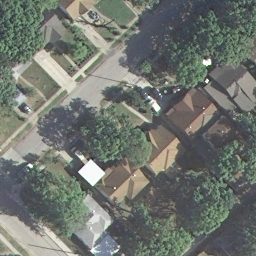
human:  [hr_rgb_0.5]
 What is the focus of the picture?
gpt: medium residential